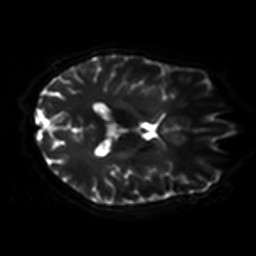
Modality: DWI
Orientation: axial
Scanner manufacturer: philips
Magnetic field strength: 7 T
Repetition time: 9.612 s
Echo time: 0.073 s